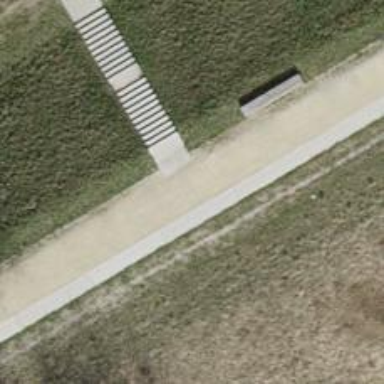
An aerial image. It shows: Concrete steps.